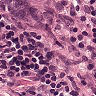
Metastatic tissue present: yes